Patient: sex F, age 58
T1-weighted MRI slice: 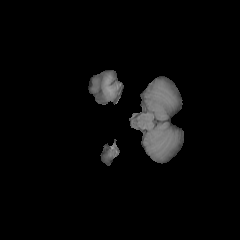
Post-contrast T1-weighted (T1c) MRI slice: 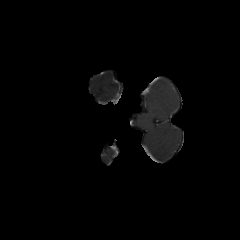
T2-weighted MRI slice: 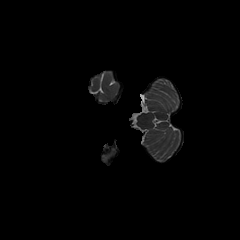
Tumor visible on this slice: no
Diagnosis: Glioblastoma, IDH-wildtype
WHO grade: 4